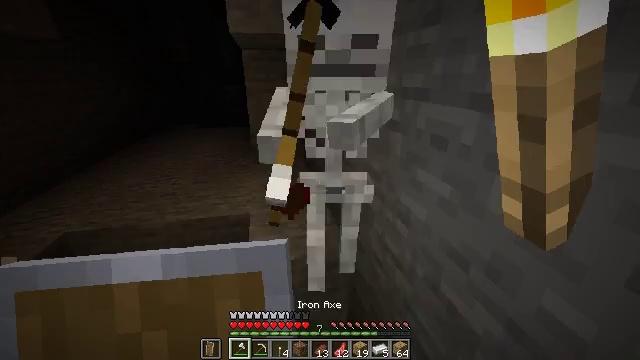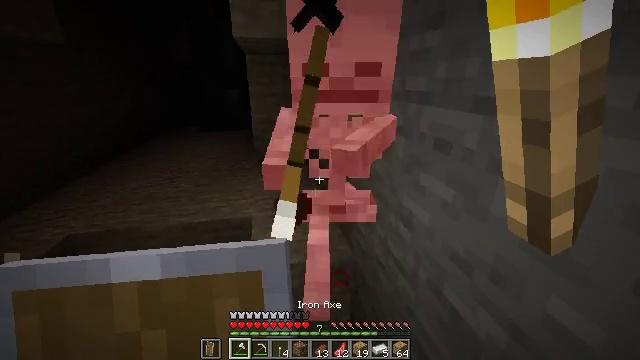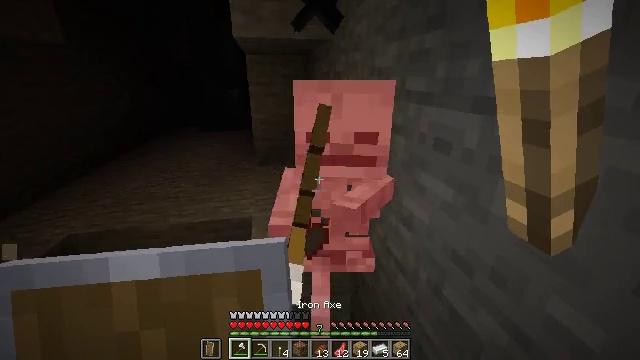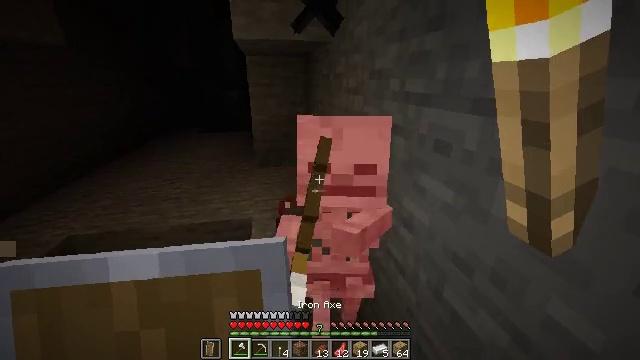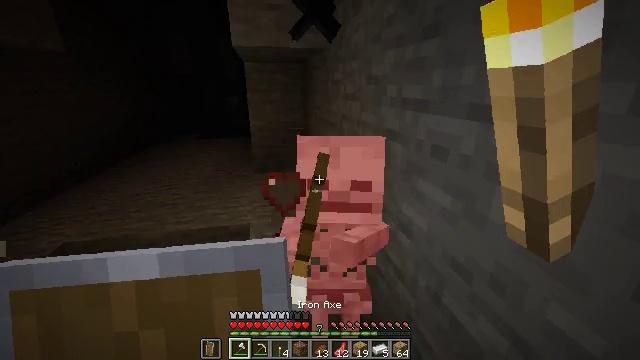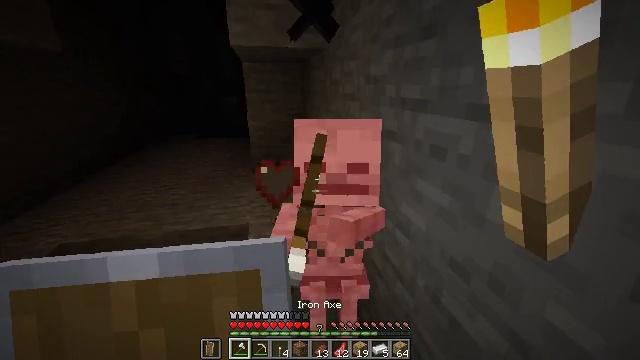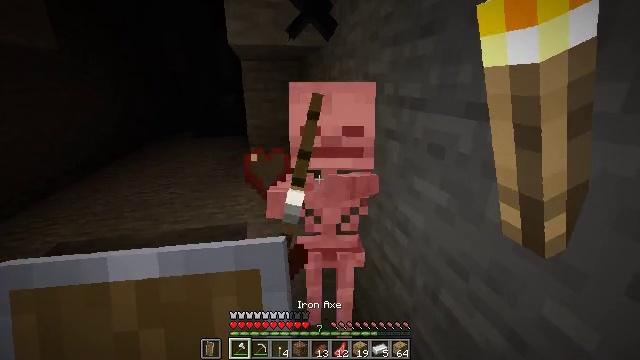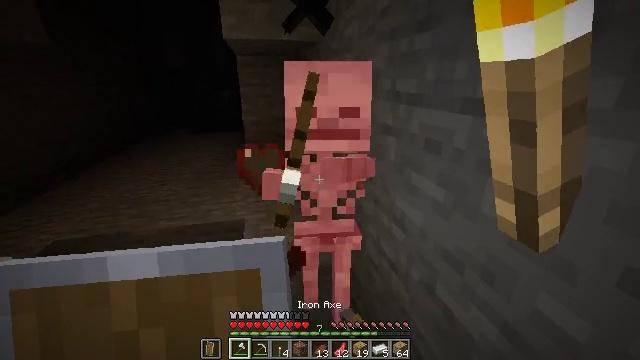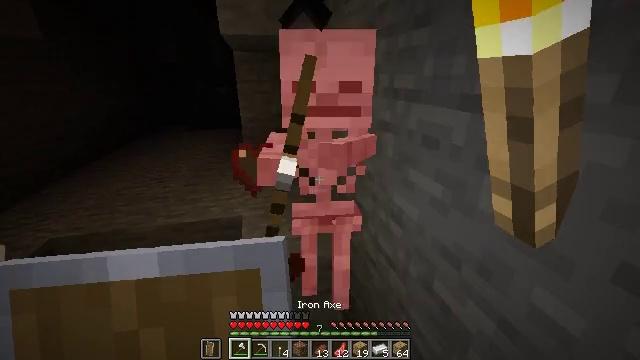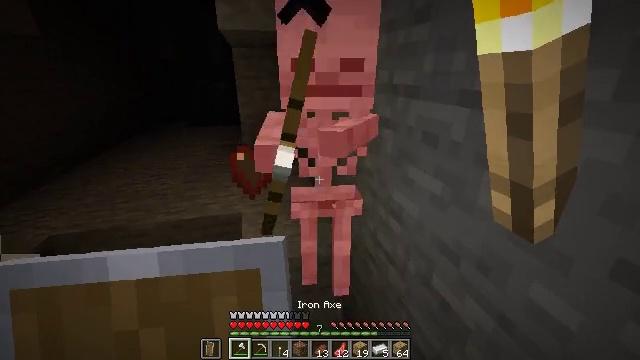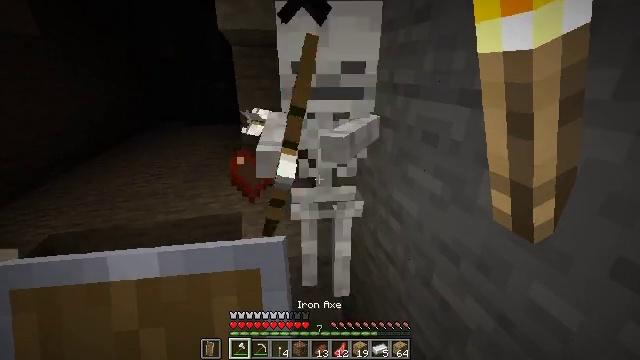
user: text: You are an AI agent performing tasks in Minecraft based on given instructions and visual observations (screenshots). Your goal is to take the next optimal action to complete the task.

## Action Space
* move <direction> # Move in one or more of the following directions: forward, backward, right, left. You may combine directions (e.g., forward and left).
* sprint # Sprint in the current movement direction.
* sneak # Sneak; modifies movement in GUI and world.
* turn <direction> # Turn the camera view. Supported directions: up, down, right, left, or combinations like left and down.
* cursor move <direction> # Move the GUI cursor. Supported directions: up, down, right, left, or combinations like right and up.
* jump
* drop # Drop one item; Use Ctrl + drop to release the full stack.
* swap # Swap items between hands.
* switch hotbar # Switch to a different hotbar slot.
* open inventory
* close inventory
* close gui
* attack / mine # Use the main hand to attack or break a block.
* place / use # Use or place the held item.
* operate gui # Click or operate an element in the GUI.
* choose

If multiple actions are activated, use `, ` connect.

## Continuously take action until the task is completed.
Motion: motion action
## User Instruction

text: Kill a skeleton.
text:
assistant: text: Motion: no_op
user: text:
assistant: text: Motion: no_op
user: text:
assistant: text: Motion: no_op
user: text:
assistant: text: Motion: turn up
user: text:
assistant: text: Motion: no_op
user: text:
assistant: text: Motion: attack / mine
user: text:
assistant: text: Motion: attack / mine
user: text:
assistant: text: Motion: attack / mine
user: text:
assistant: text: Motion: attack / mine
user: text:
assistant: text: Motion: no_op
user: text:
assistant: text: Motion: no_op